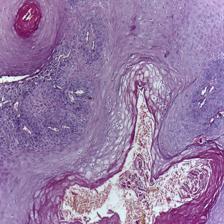
Diagnosis: OSCC